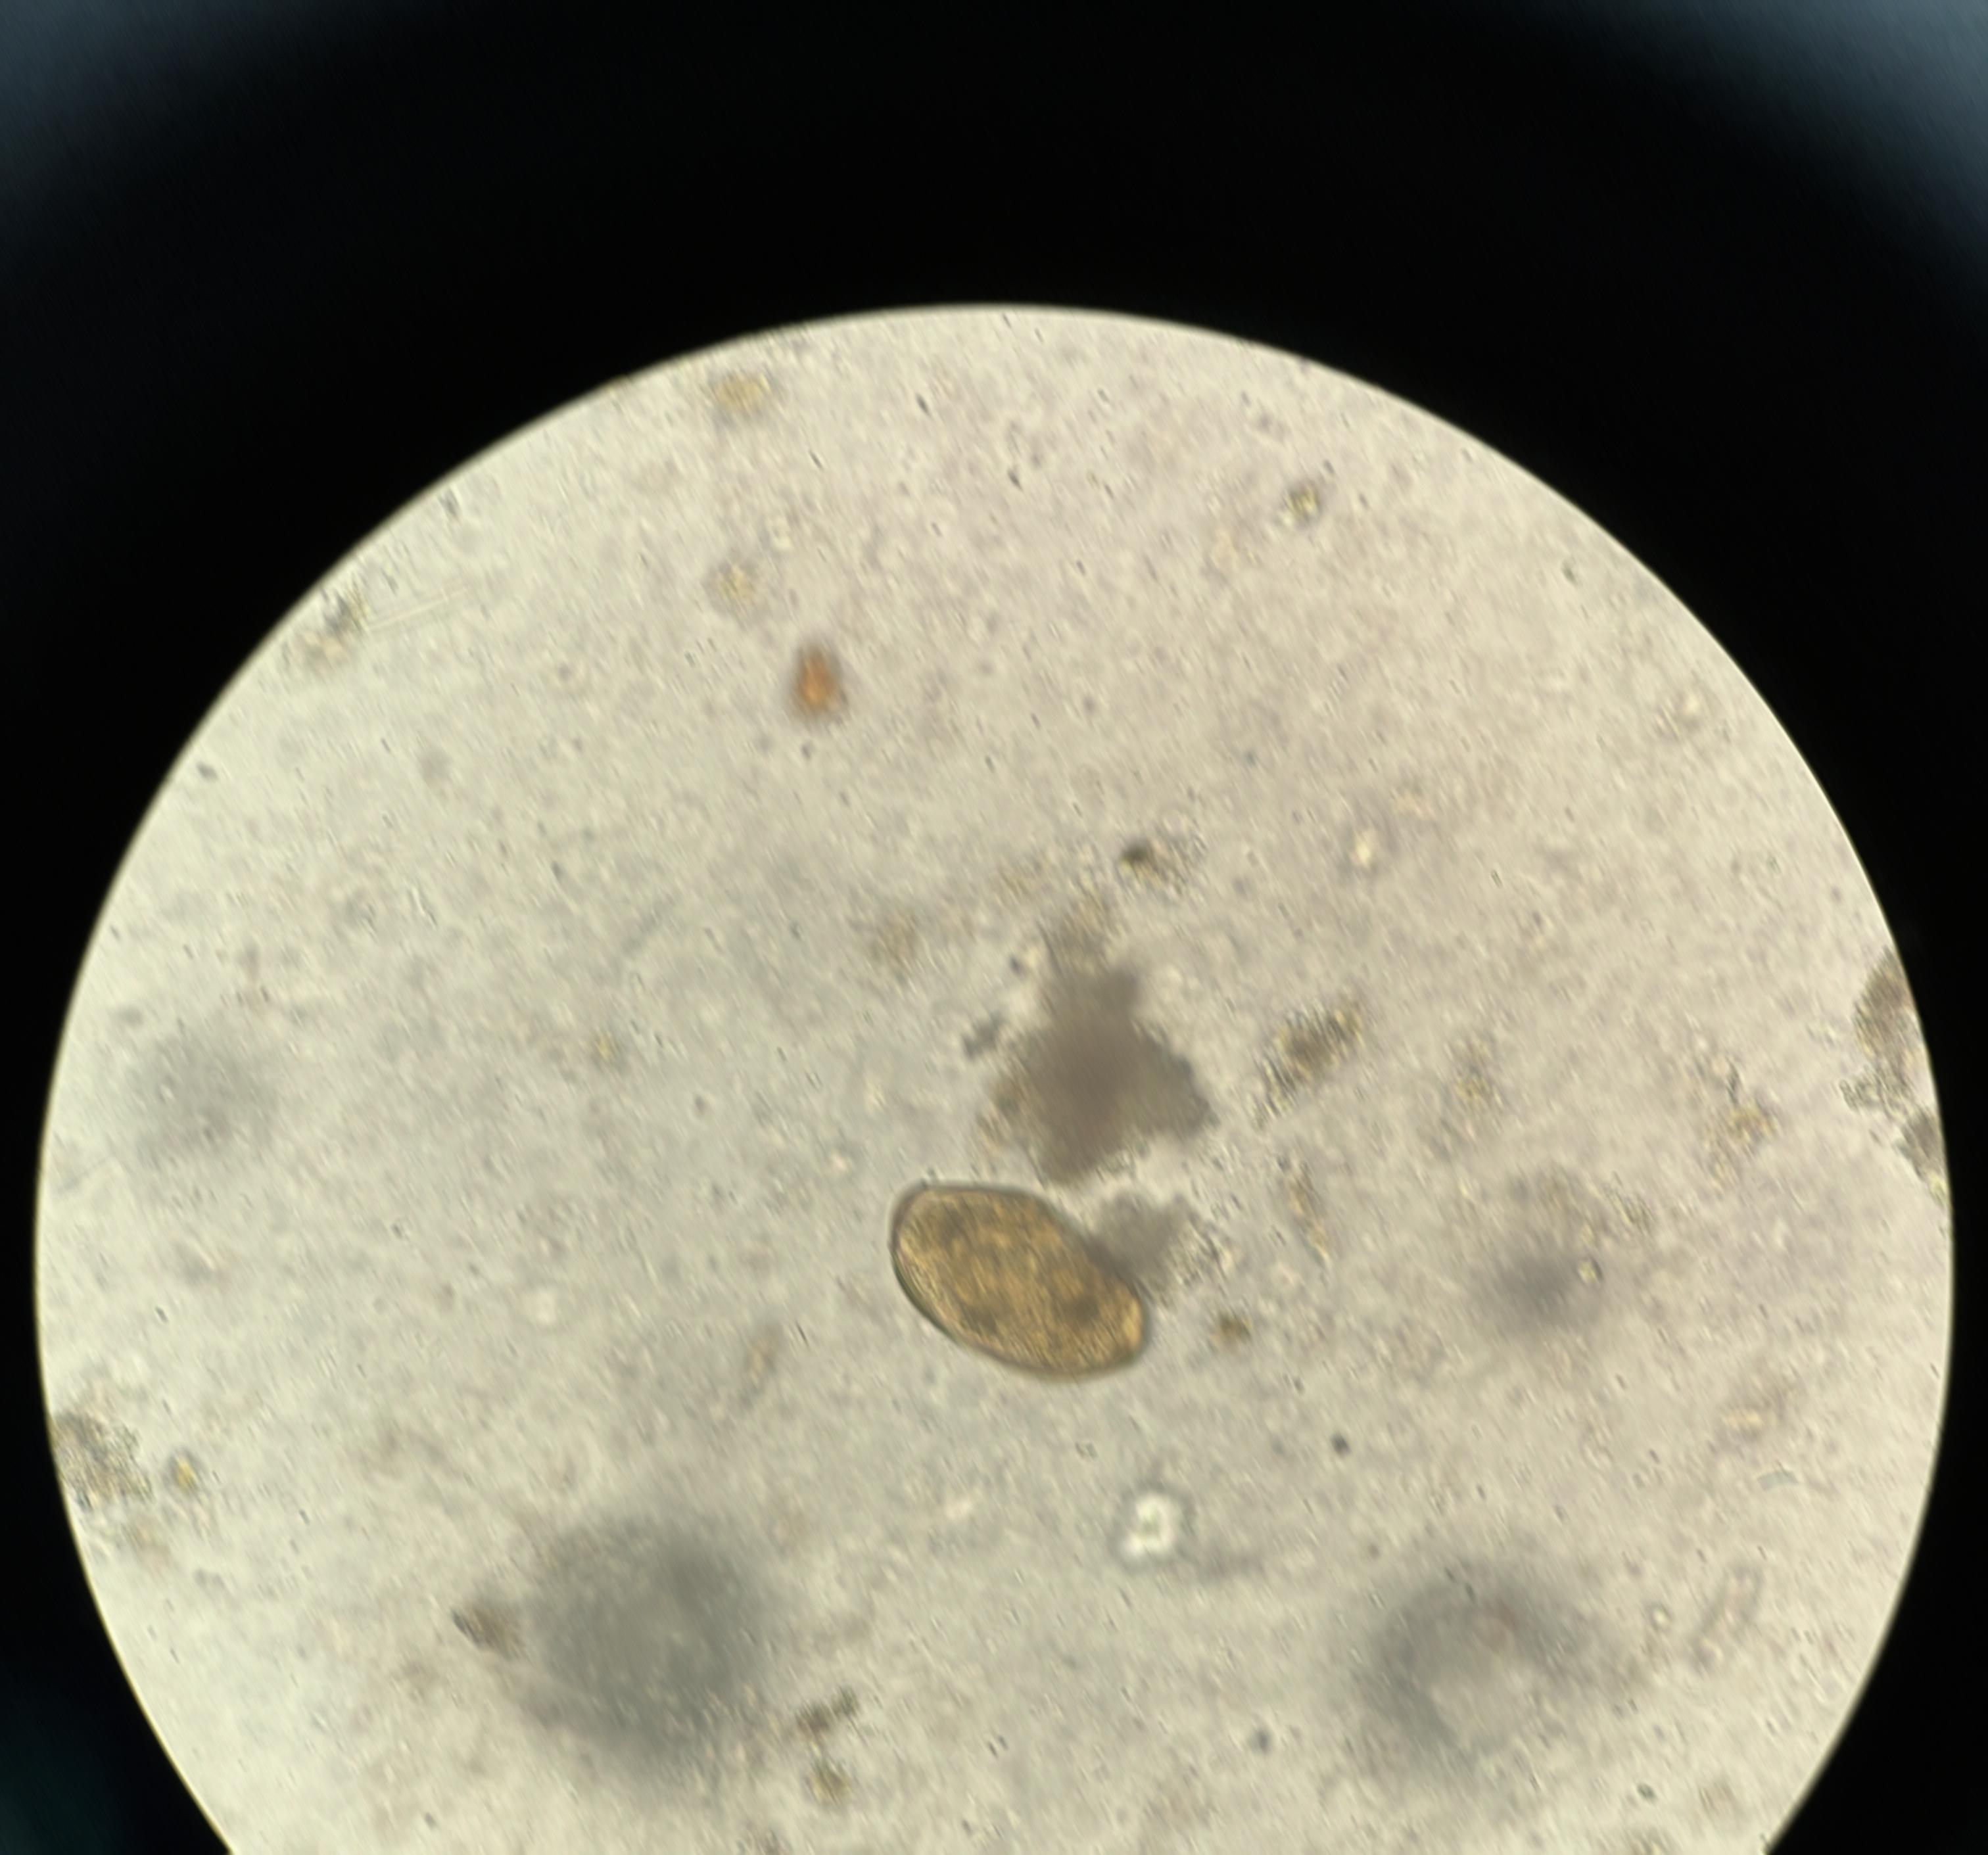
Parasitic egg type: Paragonimus spp